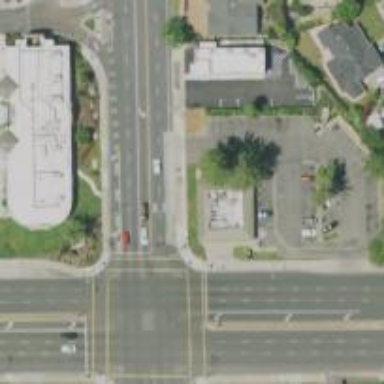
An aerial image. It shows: Solid stop line on the road.